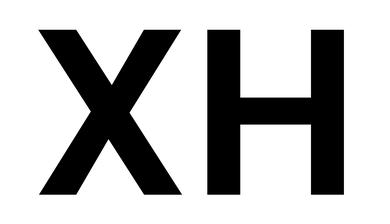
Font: Poppins-SemiBold